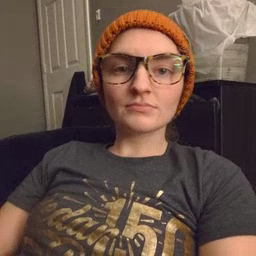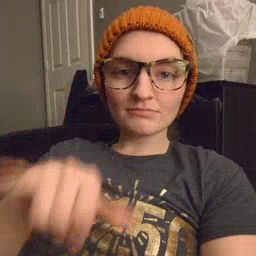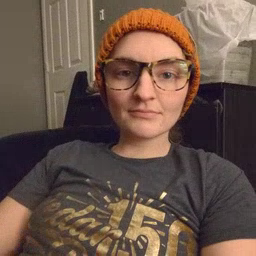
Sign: that